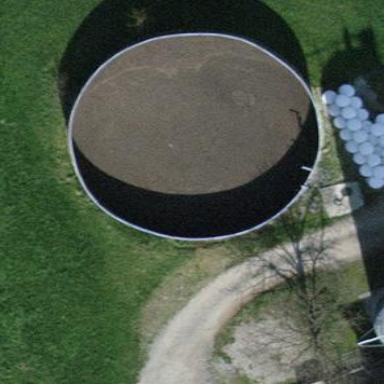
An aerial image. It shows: Silo.